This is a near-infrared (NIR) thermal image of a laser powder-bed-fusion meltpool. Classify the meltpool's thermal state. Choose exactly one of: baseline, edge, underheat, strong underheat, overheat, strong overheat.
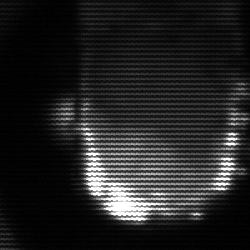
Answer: baseline